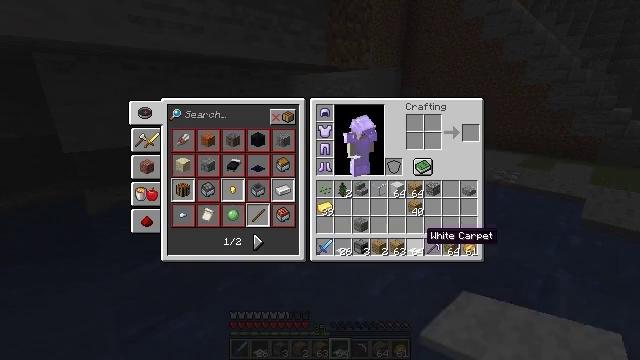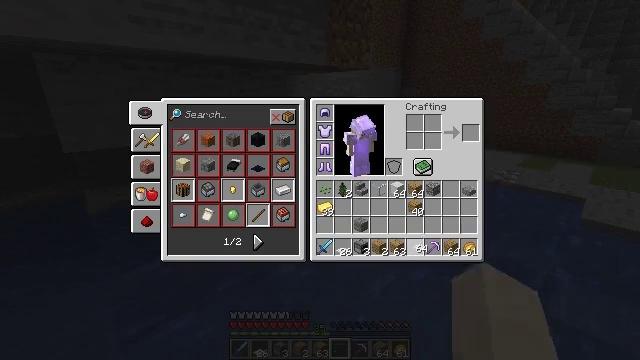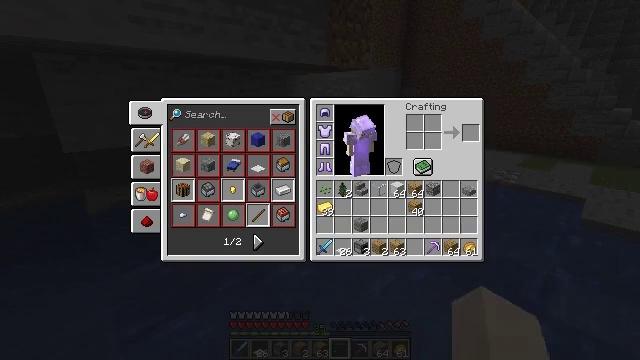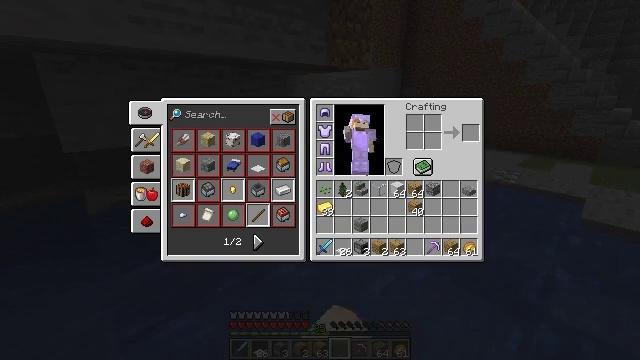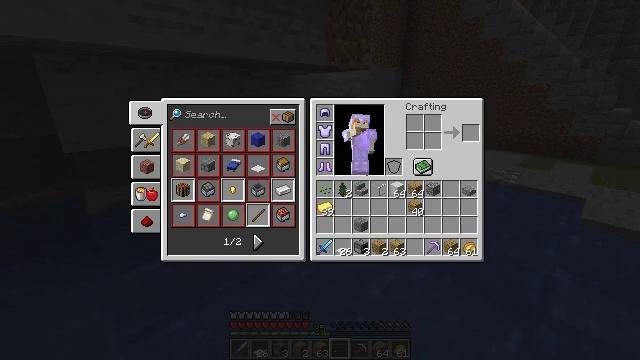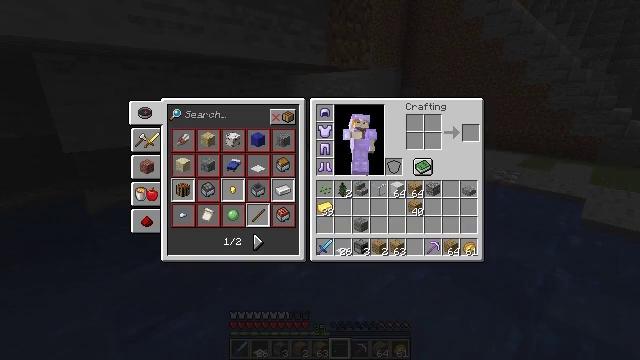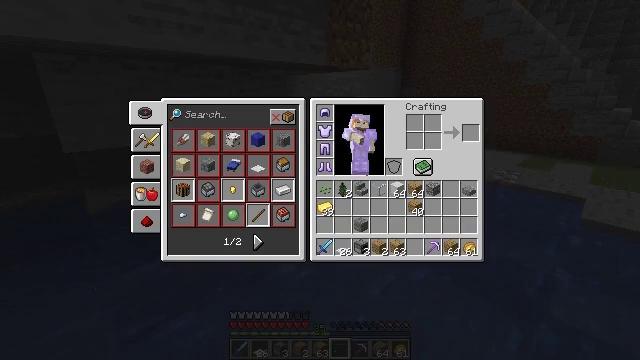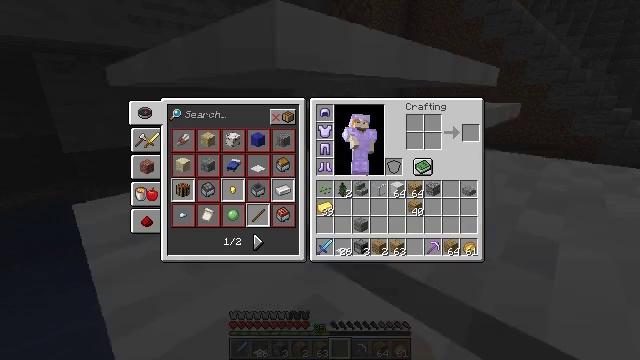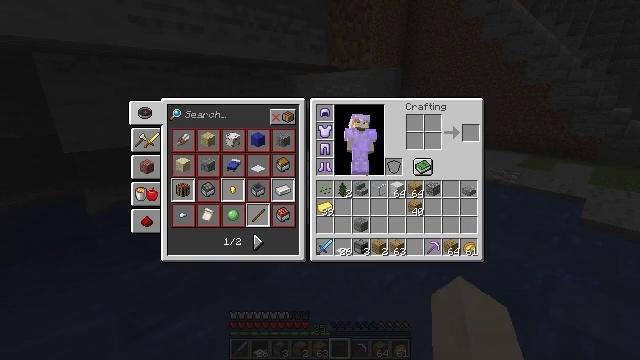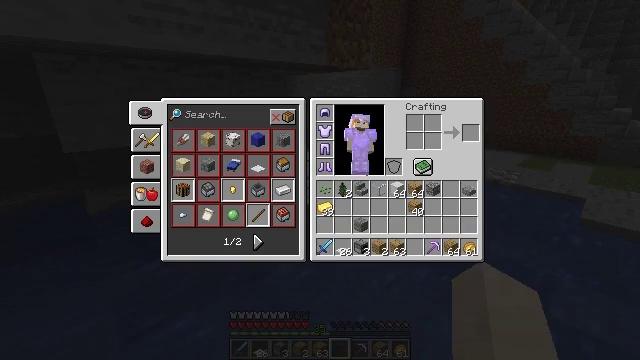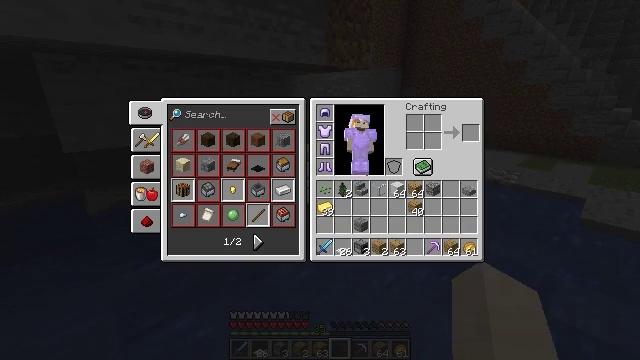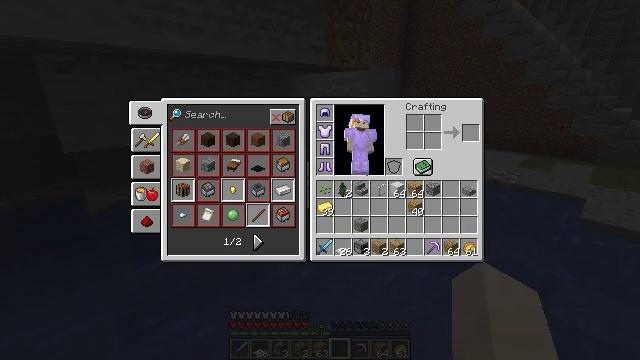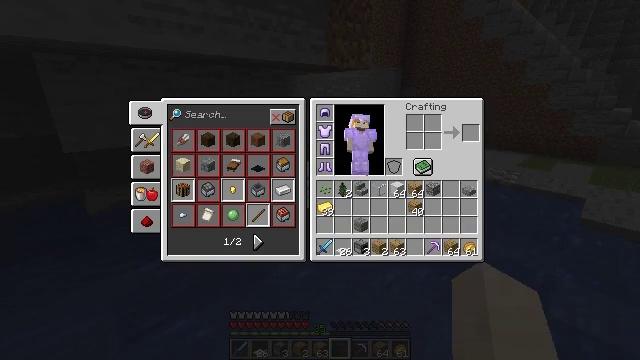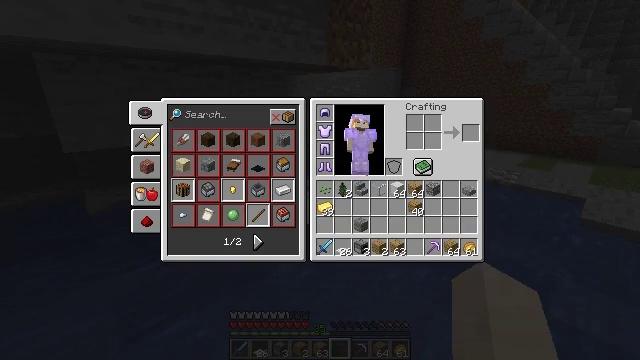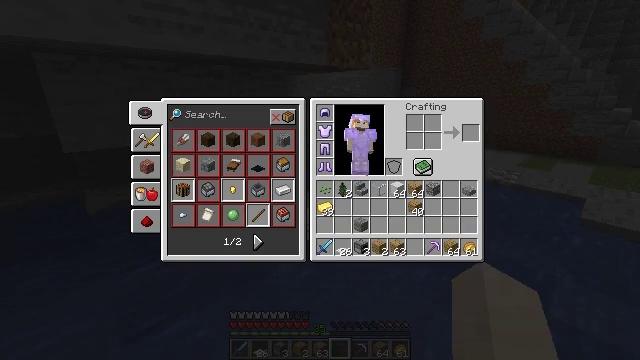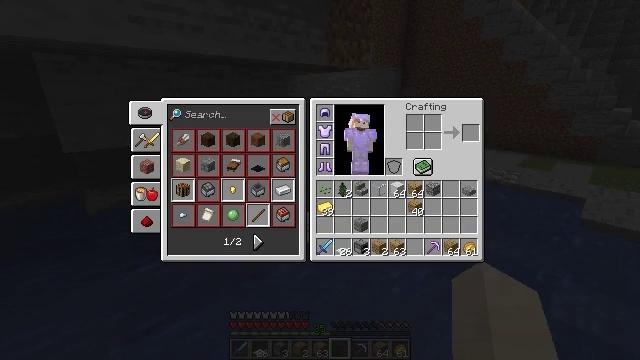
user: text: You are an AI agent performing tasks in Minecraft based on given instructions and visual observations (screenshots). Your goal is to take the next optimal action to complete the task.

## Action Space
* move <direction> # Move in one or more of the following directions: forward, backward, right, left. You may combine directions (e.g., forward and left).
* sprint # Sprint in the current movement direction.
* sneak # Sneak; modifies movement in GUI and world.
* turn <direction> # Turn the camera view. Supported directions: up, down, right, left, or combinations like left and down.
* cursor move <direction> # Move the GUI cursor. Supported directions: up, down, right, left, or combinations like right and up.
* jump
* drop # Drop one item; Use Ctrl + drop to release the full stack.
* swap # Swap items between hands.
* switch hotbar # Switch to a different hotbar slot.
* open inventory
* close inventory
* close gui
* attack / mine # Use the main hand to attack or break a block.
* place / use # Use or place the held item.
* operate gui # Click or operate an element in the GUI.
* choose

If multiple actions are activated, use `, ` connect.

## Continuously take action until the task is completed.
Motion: motion action
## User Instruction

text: Drop a white carpet.
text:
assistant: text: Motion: operate gui, open gui
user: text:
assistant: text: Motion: cursor move left and up
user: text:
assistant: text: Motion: no_op
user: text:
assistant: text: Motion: no_op
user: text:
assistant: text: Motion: no_op
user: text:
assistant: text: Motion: no_op
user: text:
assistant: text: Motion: no_op
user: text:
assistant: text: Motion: no_op
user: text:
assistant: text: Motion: no_op
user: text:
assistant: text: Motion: operate gui
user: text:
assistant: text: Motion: operate gui
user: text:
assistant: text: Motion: no_op
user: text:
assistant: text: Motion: no_op
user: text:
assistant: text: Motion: cursor move down
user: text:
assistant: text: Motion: cursor move down
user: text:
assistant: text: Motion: cursor move down
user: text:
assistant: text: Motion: cursor move left and down
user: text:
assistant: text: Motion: cursor move left and down
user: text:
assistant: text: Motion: cursor move down
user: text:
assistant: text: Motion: cursor move down
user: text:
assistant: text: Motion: no_op
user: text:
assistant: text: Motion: no_op
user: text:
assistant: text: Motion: no_op
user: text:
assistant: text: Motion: operate gui
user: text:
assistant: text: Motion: operate gui
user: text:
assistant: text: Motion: cursor move up
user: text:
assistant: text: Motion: cursor move left and up
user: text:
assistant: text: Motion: cursor move up
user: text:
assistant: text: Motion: no_op
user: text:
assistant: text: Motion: no_op